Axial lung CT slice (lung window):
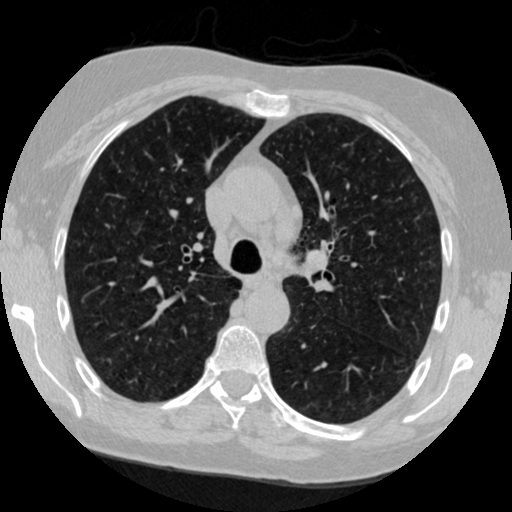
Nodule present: no